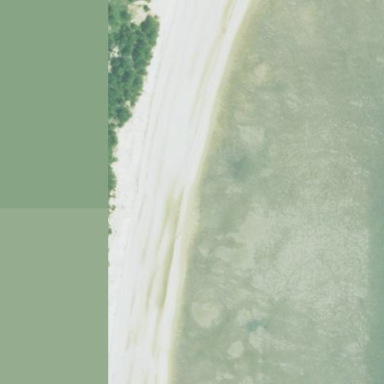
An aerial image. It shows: Sandy beach with natural surroundings.